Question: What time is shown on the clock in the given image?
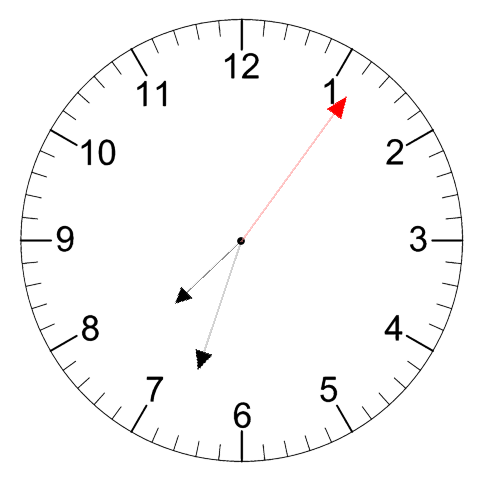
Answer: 07:33:06